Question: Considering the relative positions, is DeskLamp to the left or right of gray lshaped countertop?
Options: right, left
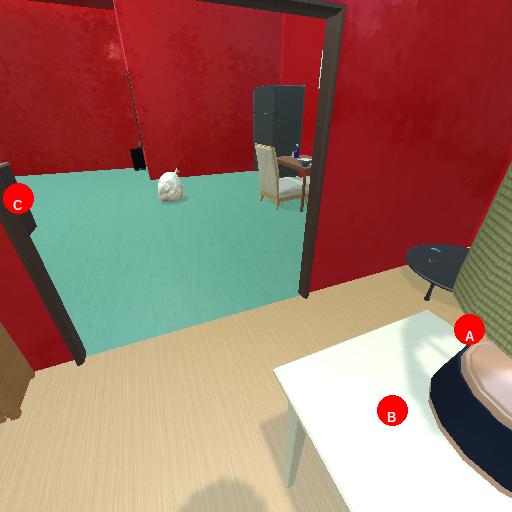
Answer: right